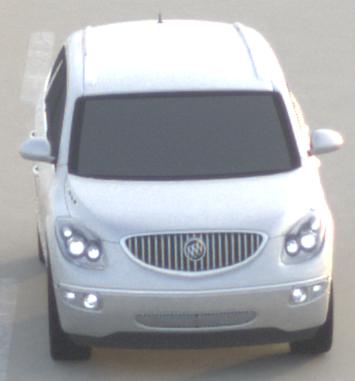
Make: Buick
Model: Enclave
Detailed model: GMT967
Model produced from: 2007
Model produced until: 2017
Doors: 5
Color: white
Road condition: dry road
Daytime: sunrise or sunset
Contrast: low contrast